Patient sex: M
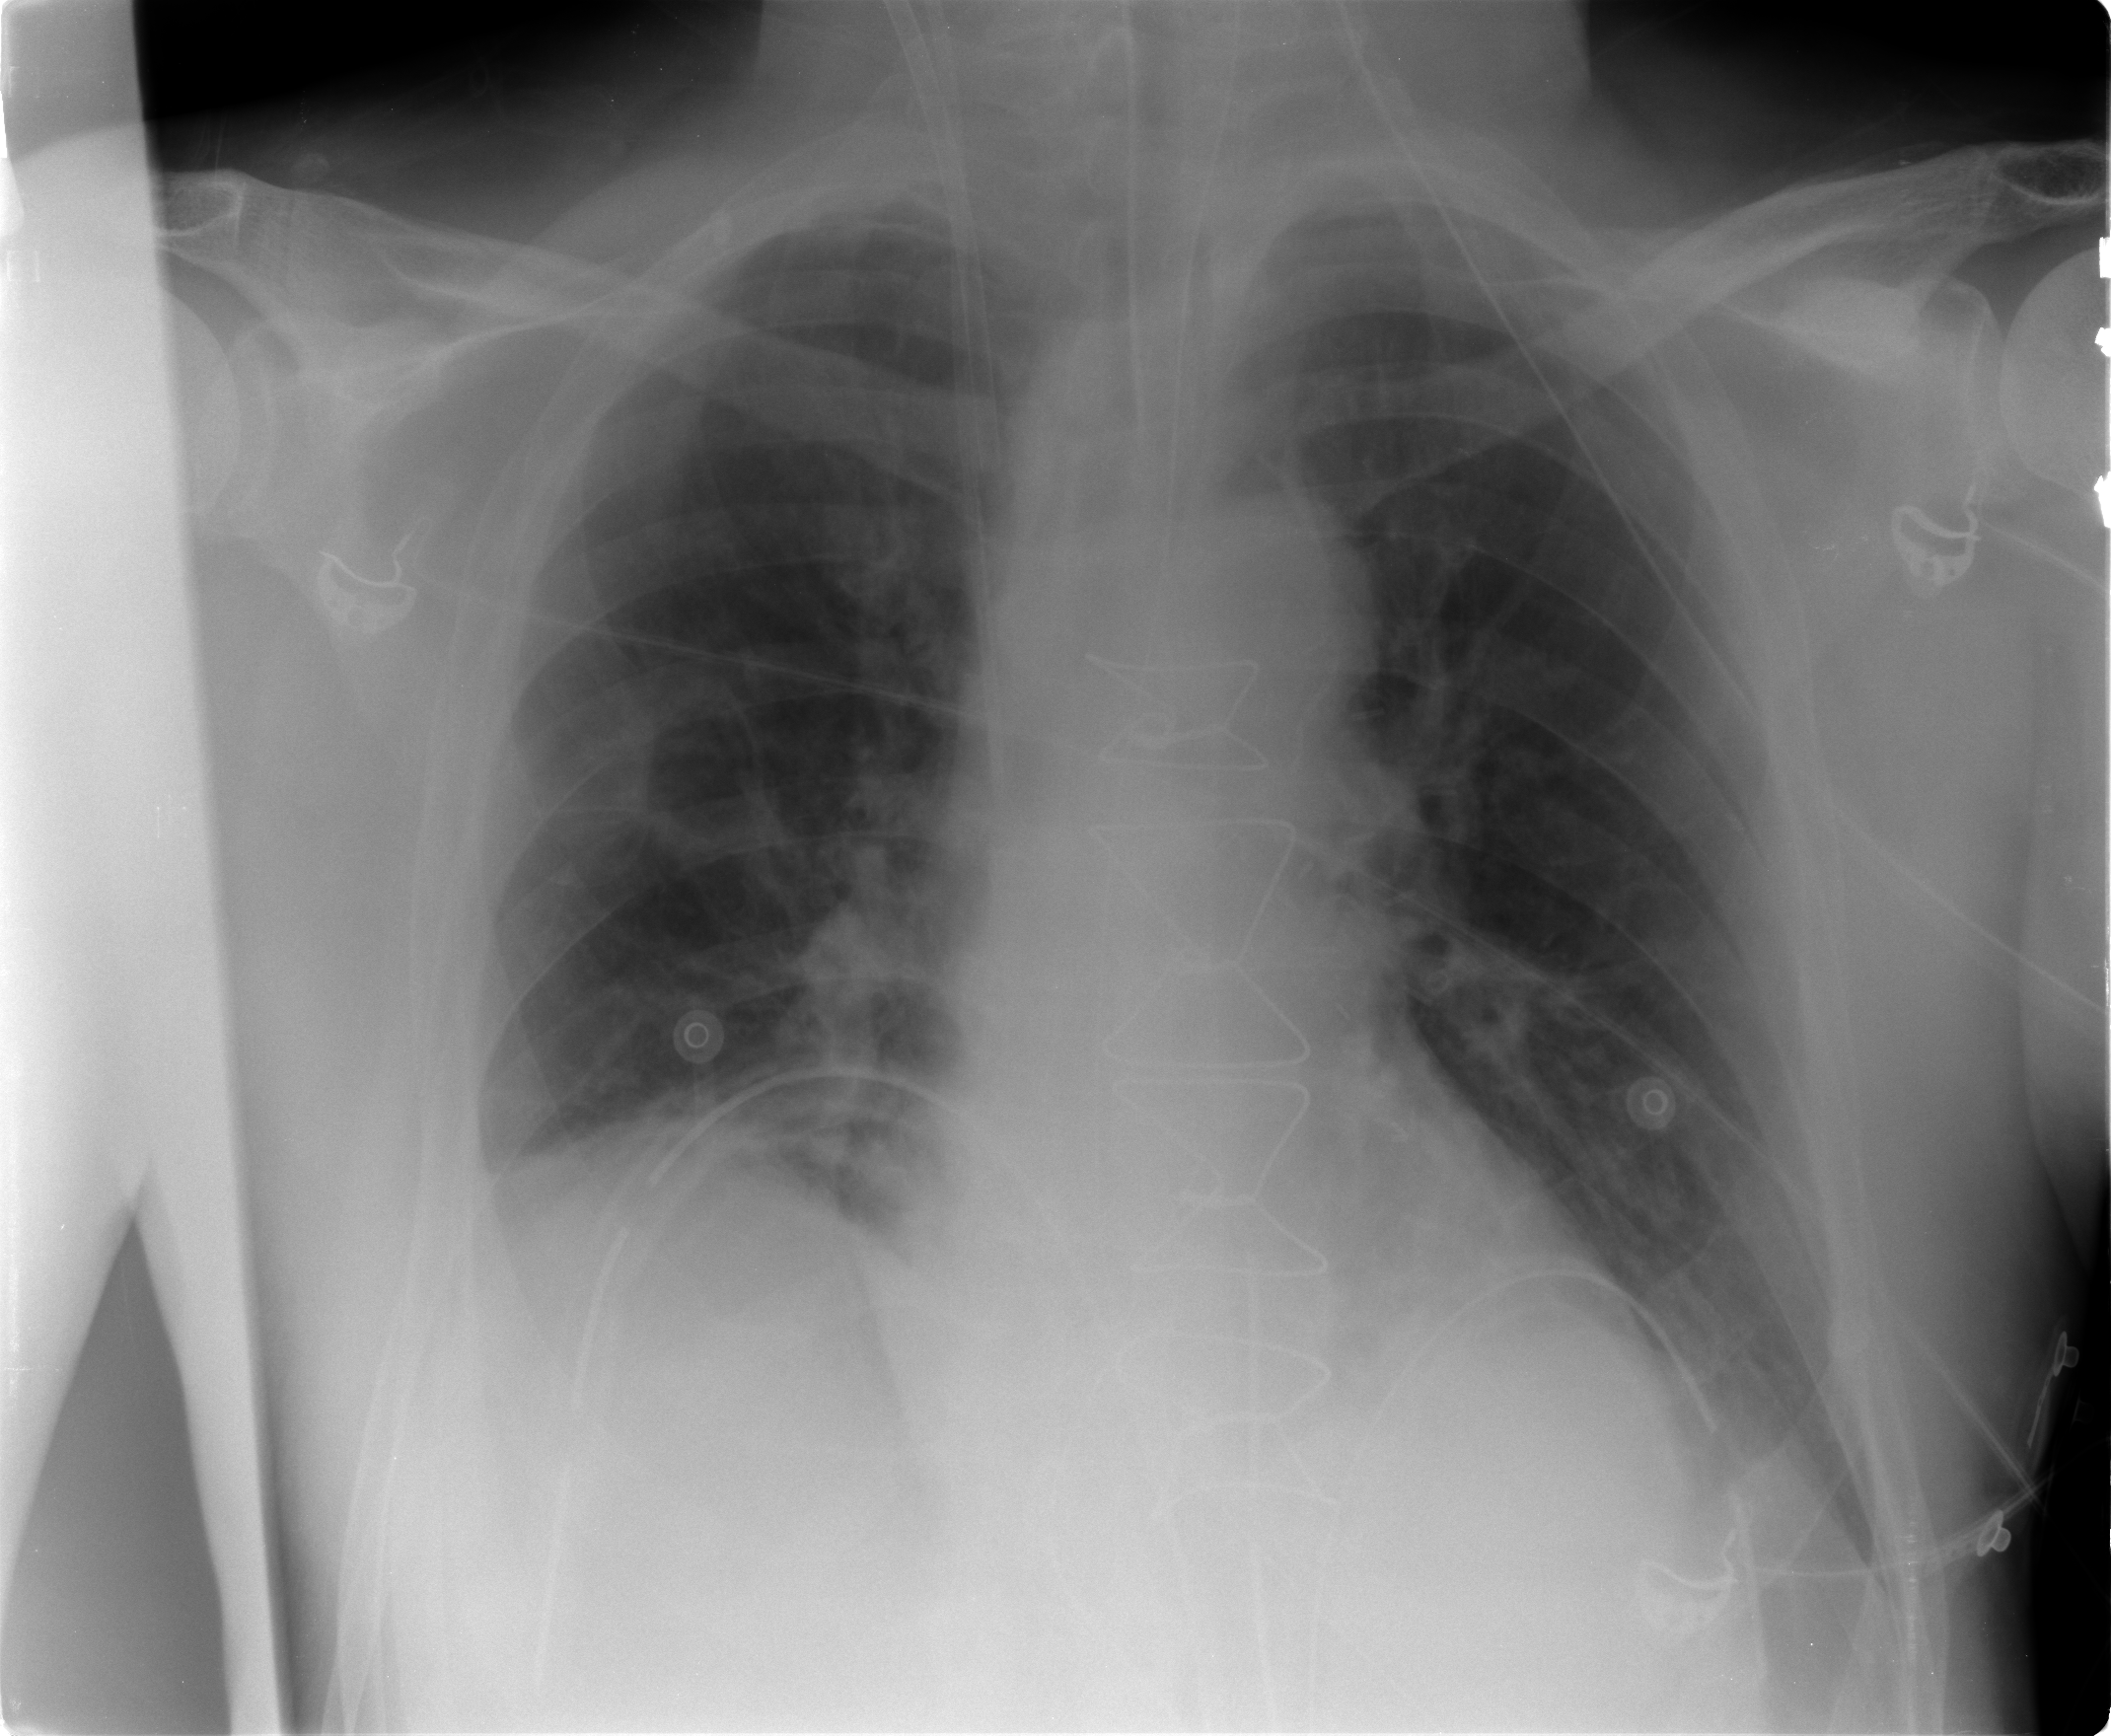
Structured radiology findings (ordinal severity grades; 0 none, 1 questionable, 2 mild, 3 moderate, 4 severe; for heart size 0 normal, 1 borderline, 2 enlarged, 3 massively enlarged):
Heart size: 1
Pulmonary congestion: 2
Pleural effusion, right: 1
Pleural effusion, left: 1
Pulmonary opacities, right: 1
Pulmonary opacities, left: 1
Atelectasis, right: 2
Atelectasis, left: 2